Question: I have asp.net chart intervel issue. I am feed data to chart like below
'''
X1 Y1 X2 Y2
100 907 500 2395
100 745 500 2343
100 760 500 2403
'''
Each row is a series in the chart.
In am iterating each row in code and making new serie and adding to chart
'''
series1.Points.AddXY(dt.Rows(i)(0).ToString, dt.Rows(i)(1).ToString)
series1.Points.AddXY(dt.Rows(i)(2).ToString, dt.Rows(i)(3).ToString)
'''
chart is coming like it is fine.

Now I want make intervel like 100,200,300,400, 500 (500 is max of the graph).
I tried Chart1.ChartAreas(0).AxisX.Interval = 100, It did not worked out.
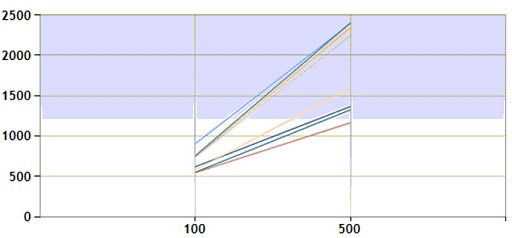
Answer: You can do it in markup:
'''
<asp:Chart ID="Chart1" runat="server" DataSourceID="SqlDataSource1">
<Series>
<asp:Series ChartType="Line" Name="Series1" XValueMember="ID"
YValueMembers="Status">
</asp:Series>
</Series>
<ChartAreas>
<asp:ChartArea Name="ChartArea1">
<AxisX Interval="30" IntervalType="Number">
</AxisX>
</asp:ChartArea>
</ChartAreas>
</asp:Chart>
'''